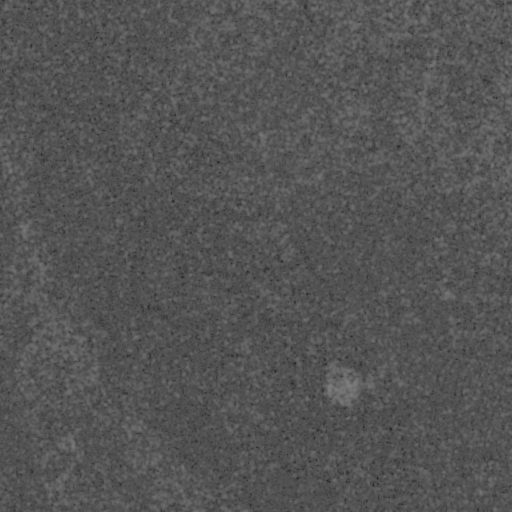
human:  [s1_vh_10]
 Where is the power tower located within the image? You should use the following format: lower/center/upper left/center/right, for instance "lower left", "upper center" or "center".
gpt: The power tower is located in the upper of the image.
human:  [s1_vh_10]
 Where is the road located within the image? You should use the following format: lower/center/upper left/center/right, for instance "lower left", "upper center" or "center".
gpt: The road is located in the right of the image.
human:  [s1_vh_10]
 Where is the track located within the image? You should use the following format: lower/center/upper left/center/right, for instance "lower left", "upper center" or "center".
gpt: There is no track in the image.

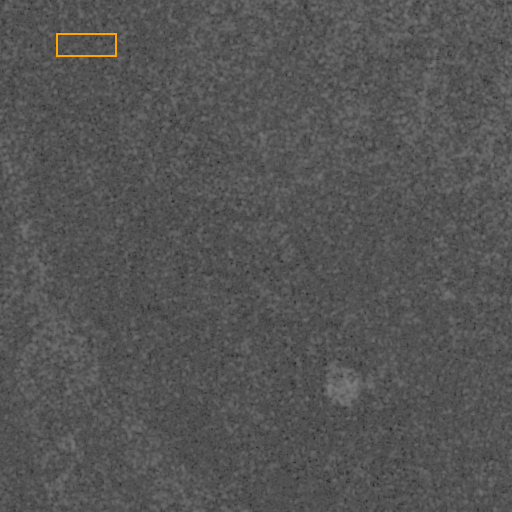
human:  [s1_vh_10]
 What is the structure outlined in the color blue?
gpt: There is no blue outline.
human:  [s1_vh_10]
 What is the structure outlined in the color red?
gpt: There is no structure outlined in red.